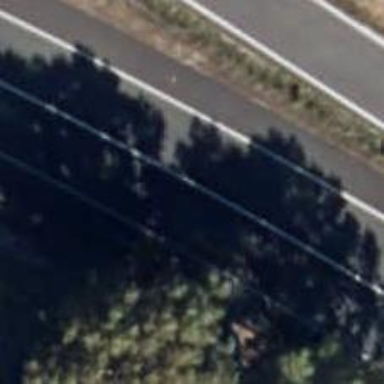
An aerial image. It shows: Trunk highway.